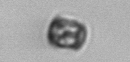
Label: Thalassiosira